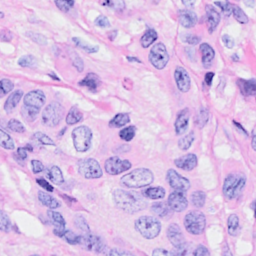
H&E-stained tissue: Breast